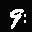
Label: 9